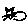
Label: cat